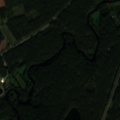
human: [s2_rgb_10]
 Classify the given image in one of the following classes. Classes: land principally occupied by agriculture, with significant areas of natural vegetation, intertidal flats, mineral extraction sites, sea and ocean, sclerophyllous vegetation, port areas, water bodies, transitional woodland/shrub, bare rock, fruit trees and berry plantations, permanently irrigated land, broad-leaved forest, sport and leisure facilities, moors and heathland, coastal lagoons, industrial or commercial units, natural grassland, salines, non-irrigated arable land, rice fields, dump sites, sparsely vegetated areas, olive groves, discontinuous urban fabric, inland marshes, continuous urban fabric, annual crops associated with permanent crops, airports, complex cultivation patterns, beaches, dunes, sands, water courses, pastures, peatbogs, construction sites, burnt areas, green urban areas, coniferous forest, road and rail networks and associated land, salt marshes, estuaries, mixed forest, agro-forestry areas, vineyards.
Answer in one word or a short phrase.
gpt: complex cultivation patterns, land principally occupied by agriculture, with significant areas of natural vegetation, coniferous forest, mixed forest